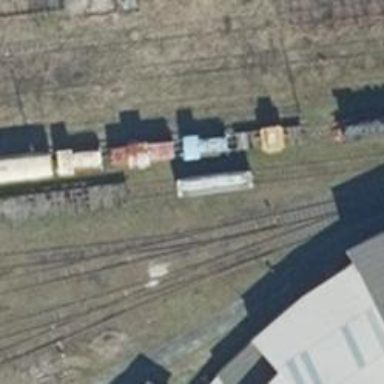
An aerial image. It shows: Railway yard in service.